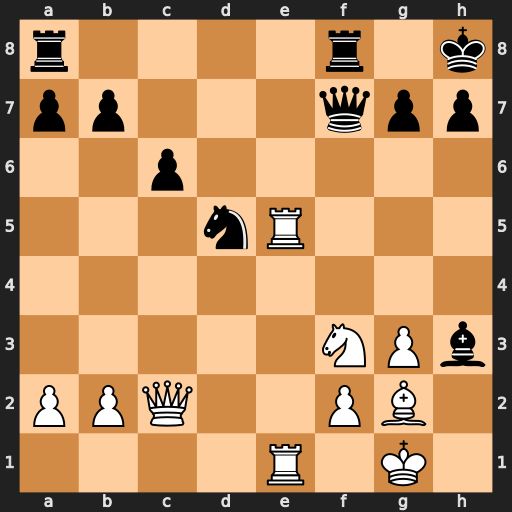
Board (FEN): r4r1k/pp3qpp/2p5/3nR3/8/5NPb/PPQ2PB1/4R1K1
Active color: w
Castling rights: -
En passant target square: -
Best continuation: Ng5 Qxf2+ Qxf2